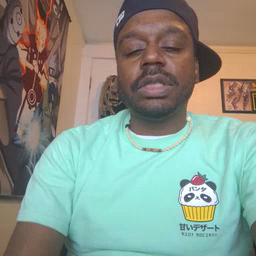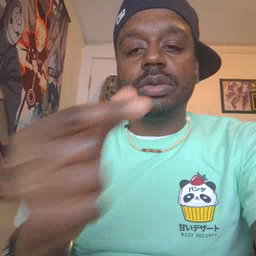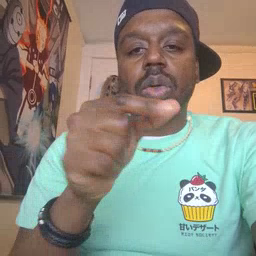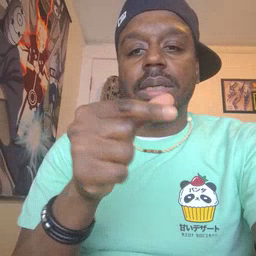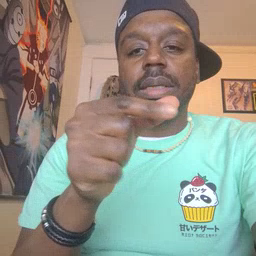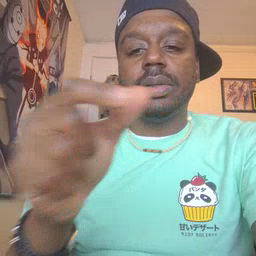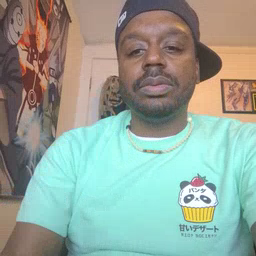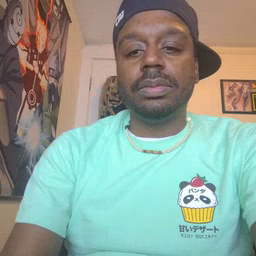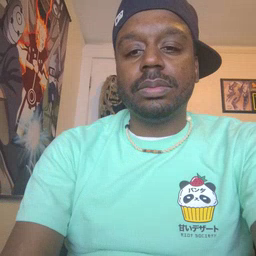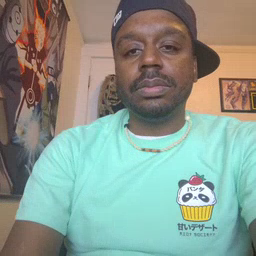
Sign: green